Question: I have a working paginator. I combine Zend Paginator and jQuery to switch between pages. My problem is that the page links only have a range from 1 to 10 but it should be e.g. from 1 to 13. I can get to page 13 by clicking the forward button but the page link 13 is not displayed.

Paginator setup:
'''
$paginator = new Zend_Paginator (
new Zend_Paginator_Adapter_DbSelect ( $programmeList ) );
$paginator->setItemCountPerPage ( 12 )
->setCurrentPageNumber ( $this->_getParam ( 'page', 1 ));
'''
Pass paginator to the view:
'''
if (! $this->_request->isXmlHttpRequest ()) {
$this->view->paginator = $paginator;
} else {
$this->view->currentPage = $paginator->getCurrentPageNumber ();
}
'''
And this is how I print page links:
'''
foreach ( $this->pagesInRange as $page ) {
echo '<a href="#" id="page" page="'.$page.'">' . $page . '</a>';
}
'''
Any ideas?
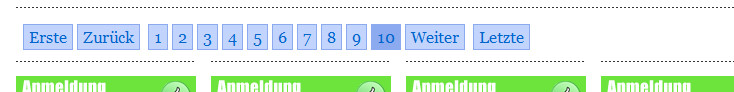
Answer: Zend_Paginator has a setPageRange method which allows you to specify how many pages to show. It has a default of 10, which explains why $this->pagesInRange is always showing only 10 pages.